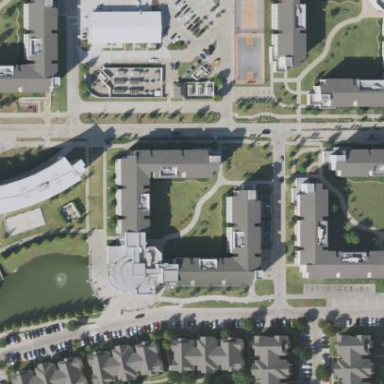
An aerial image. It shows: Dormitory building.